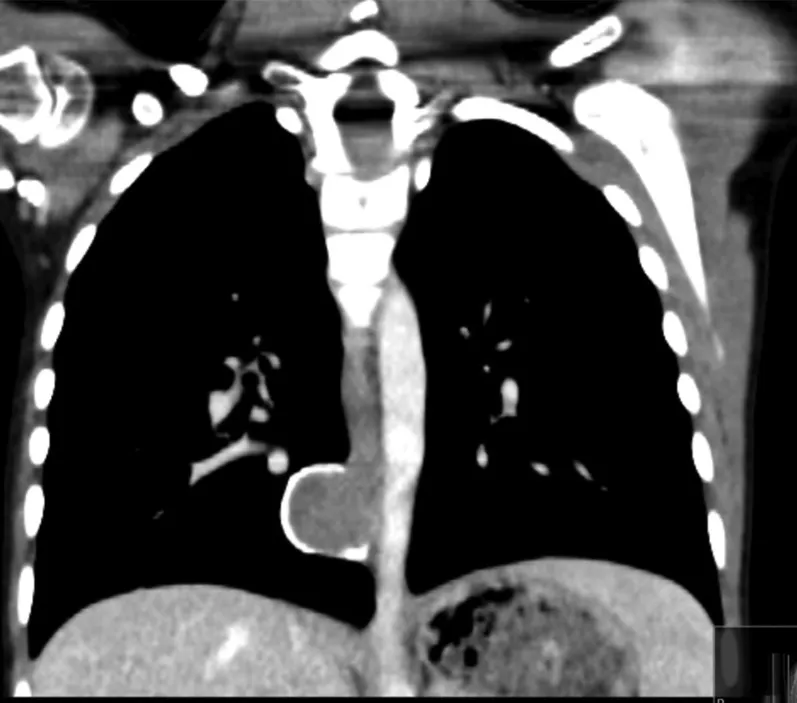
Computed tomography scan.
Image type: radiology (ct)